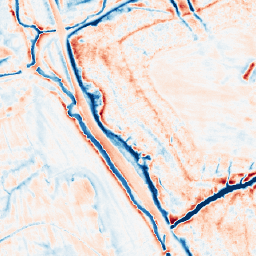
Category: edge_preserving
Decomposition family: anisotropic_diffusion
Decomposition parameters: iterations: 50
kappa: 50
gamma: 0.15
Upsampling method: area
Upsampling parameters: scale: 2
Upsampling scale: 2